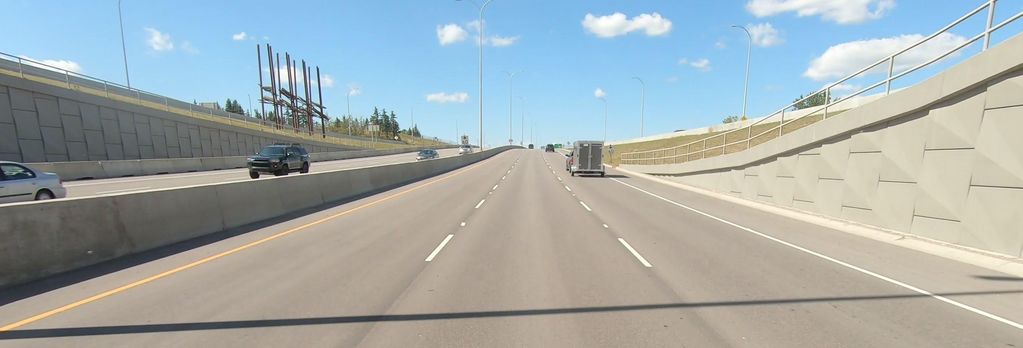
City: calgary